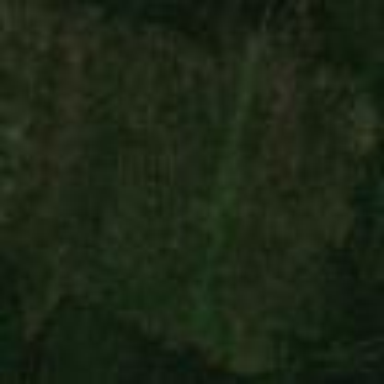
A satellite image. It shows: Logging area surrounded by scrub vegetation.